Here is the time-frequency representation (spectrogram) of a rolling-element bearing's vibration measurement. Determine the bearing's health state. Answer with exactly one of: normal, inner_race, outer_race, ball.
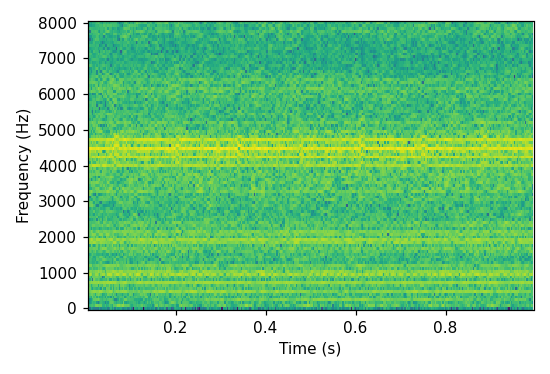
Answer: outer_race